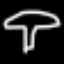
Label: mushroom